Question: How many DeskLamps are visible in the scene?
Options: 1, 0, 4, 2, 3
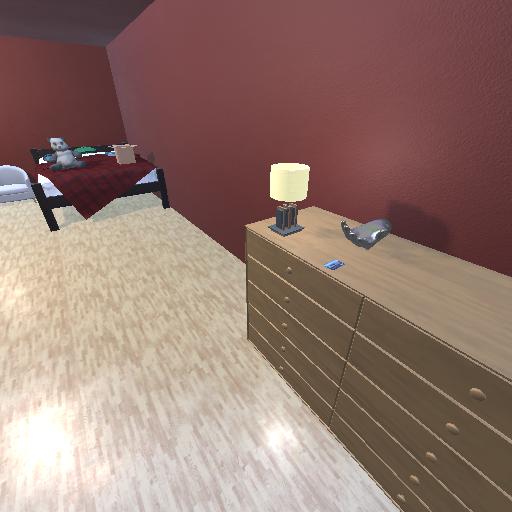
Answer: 1